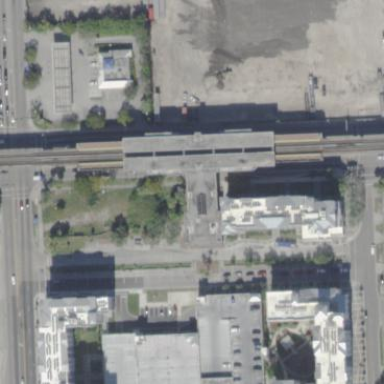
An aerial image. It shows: Train station building.